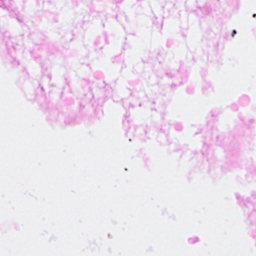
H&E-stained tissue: Breast